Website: slack
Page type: billing-address
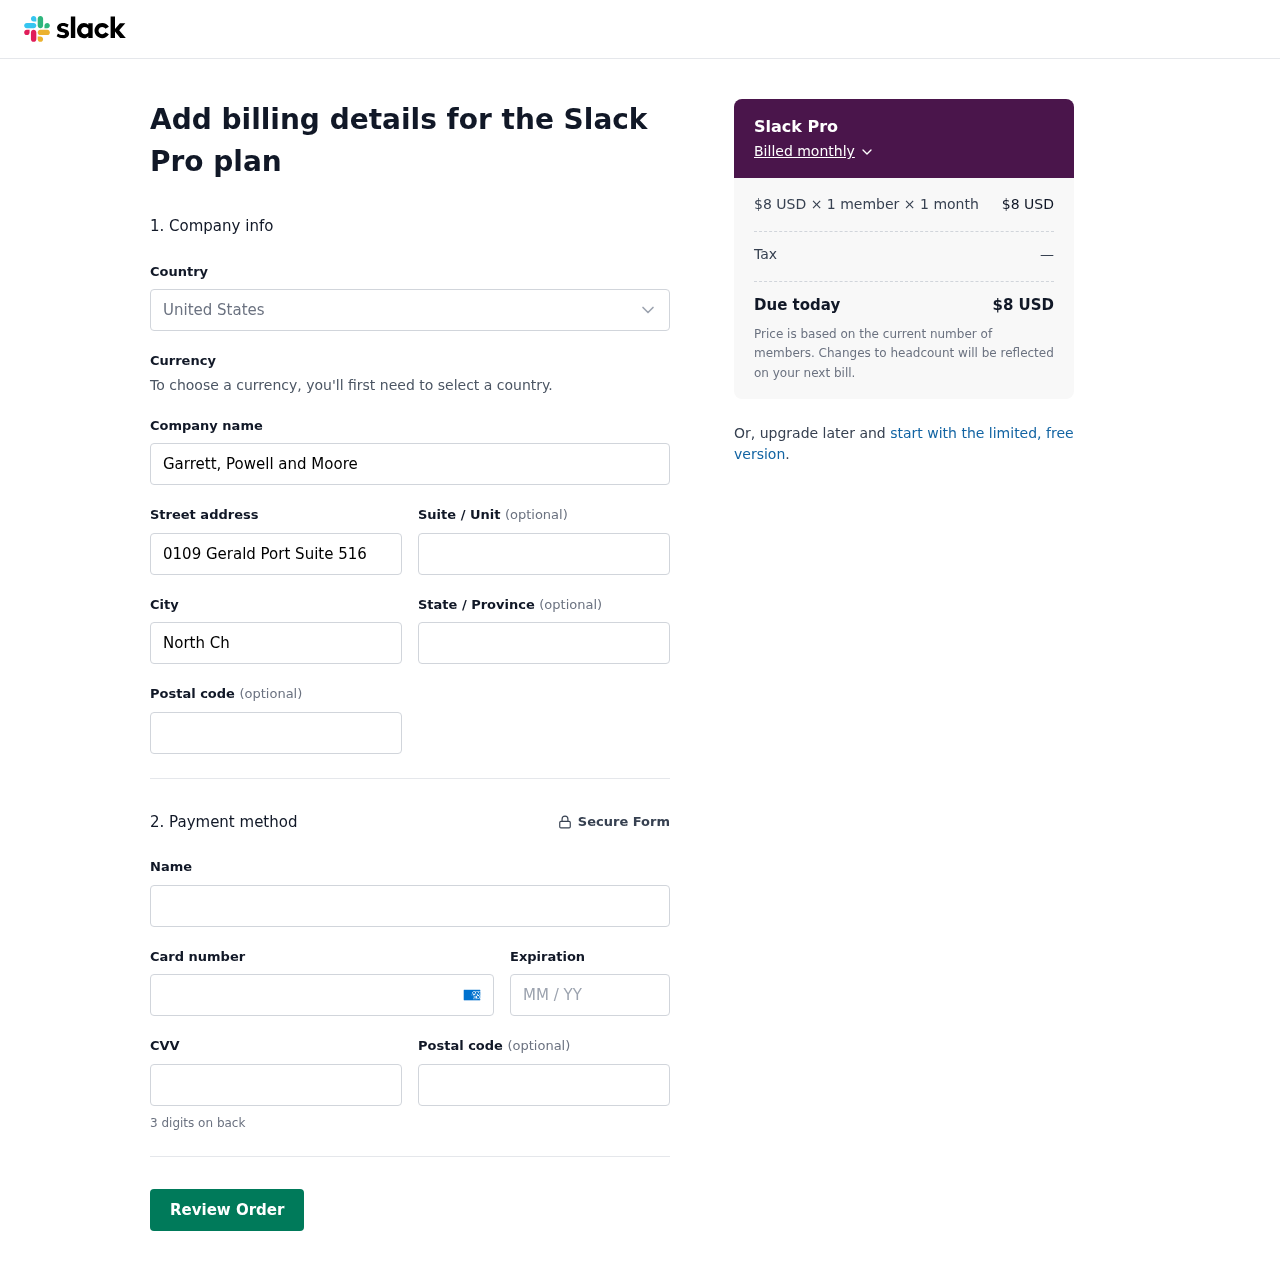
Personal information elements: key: PII_CARD_CVV
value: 4053
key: PII_CARD_EXPIRY
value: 02/30
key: PII_CARD_NUMBER
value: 3790 9242 6285 730
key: PII_CITY
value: North Chrisberg
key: PII_COMPANY
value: Garrett, Powell and Moore
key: PII_COUNTRY
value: United States
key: PII_FULLNAME
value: Benjamin Johnson
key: PII_POSTCODE
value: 41556
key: PII_STATE
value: MH
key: PII_STREET
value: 0109 Gerald Port Suite 516
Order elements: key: ORDER_PLAN_PRICE
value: $8 USD
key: ORDER_NUM_MEMBERS
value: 1 member
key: ORDER_NUM_MONTHS
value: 1 month
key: ORDER_SUBTOTAL
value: $8 USD
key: ORDER_TAX
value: —
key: ORDER_TOTAL
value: $8 USD